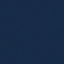
Land use / land cover class: SeaLake